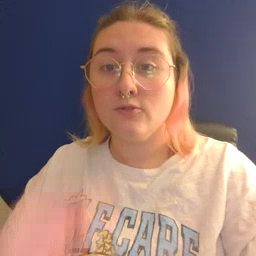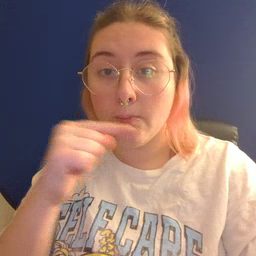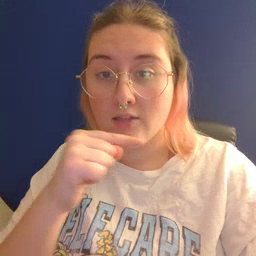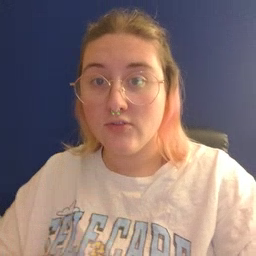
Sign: toothbrush